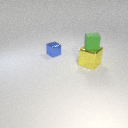
large yellow metal cube below small green rubber cube